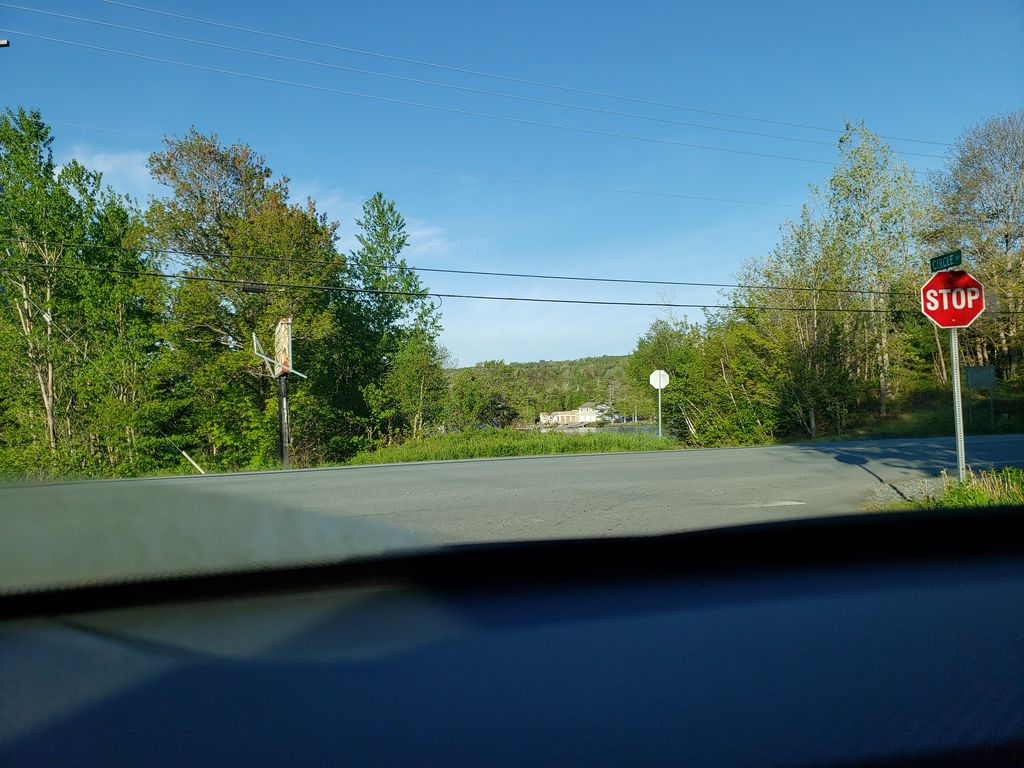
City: halifax